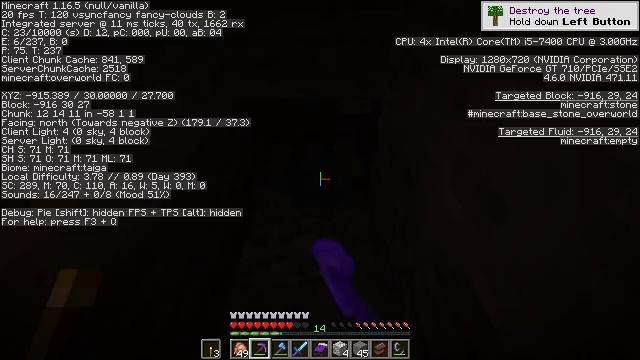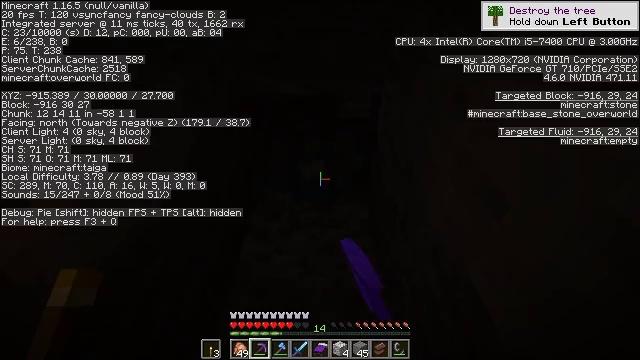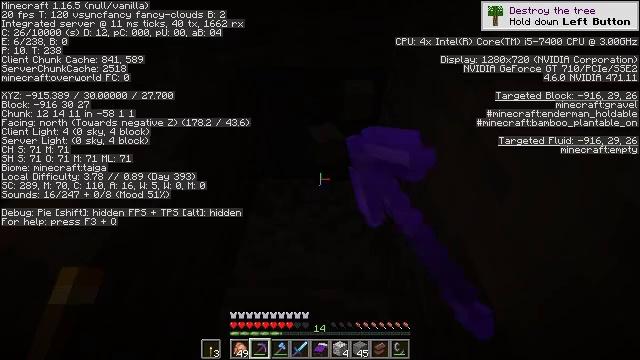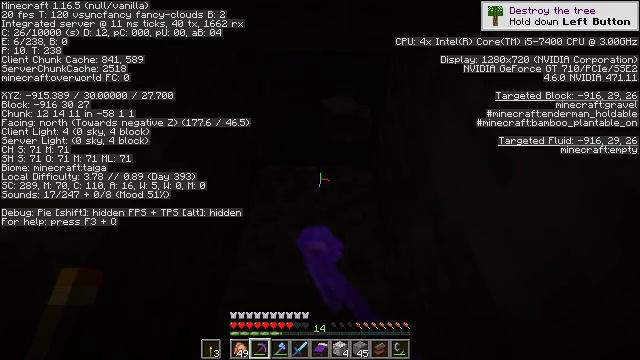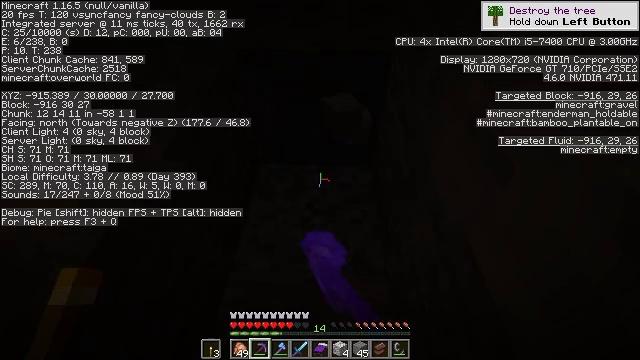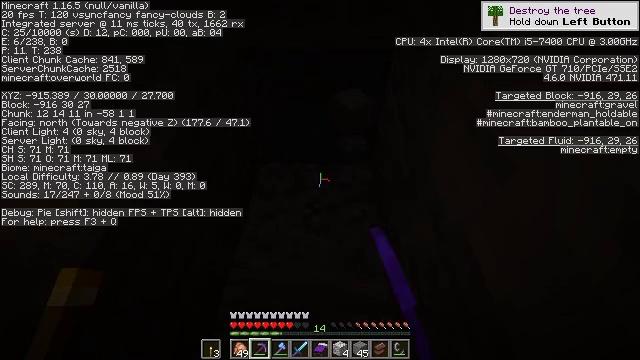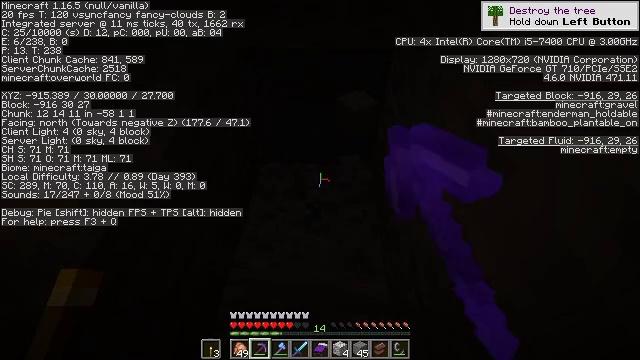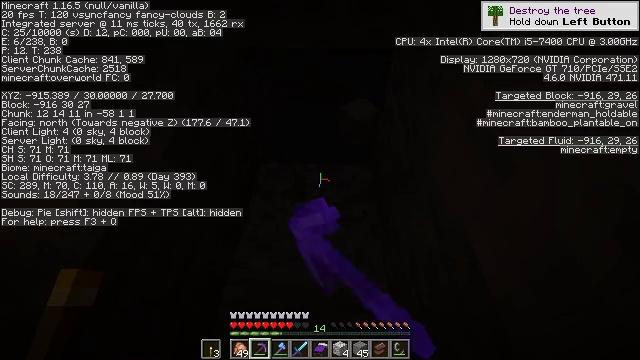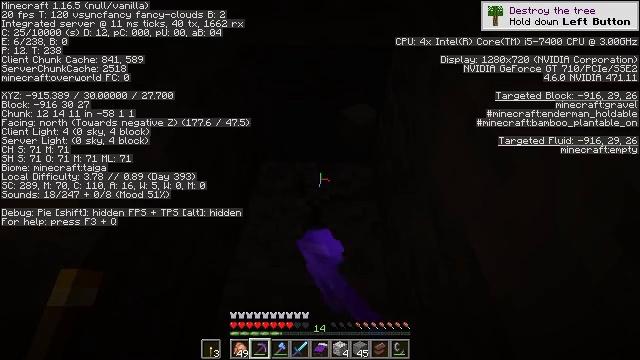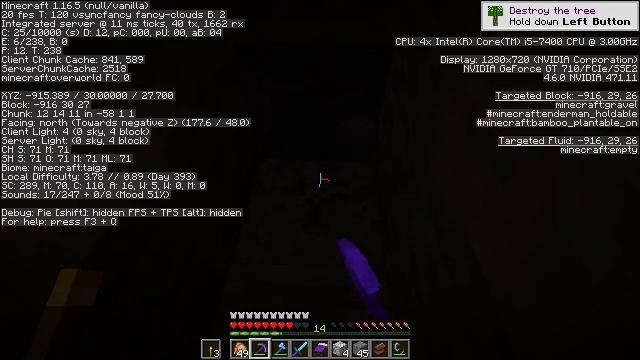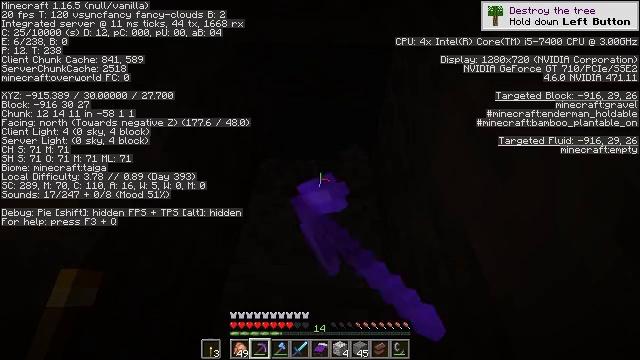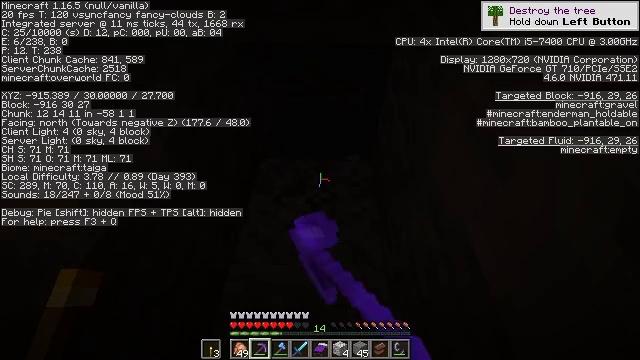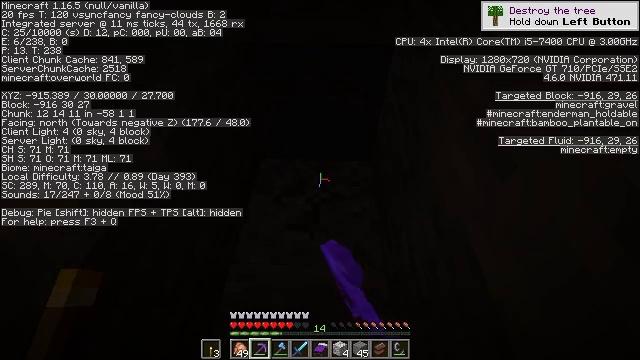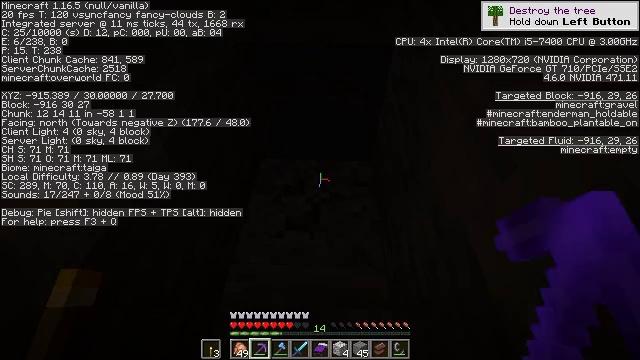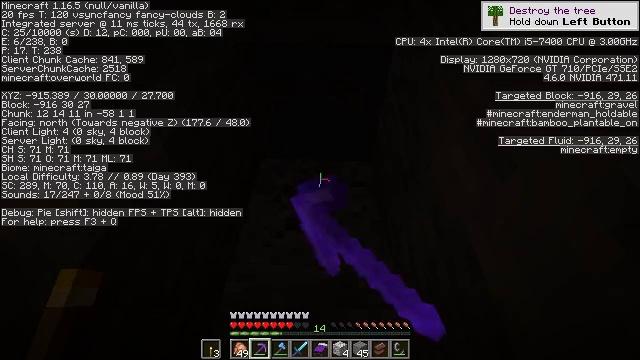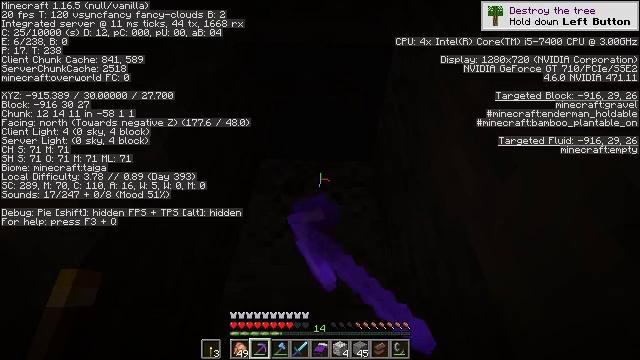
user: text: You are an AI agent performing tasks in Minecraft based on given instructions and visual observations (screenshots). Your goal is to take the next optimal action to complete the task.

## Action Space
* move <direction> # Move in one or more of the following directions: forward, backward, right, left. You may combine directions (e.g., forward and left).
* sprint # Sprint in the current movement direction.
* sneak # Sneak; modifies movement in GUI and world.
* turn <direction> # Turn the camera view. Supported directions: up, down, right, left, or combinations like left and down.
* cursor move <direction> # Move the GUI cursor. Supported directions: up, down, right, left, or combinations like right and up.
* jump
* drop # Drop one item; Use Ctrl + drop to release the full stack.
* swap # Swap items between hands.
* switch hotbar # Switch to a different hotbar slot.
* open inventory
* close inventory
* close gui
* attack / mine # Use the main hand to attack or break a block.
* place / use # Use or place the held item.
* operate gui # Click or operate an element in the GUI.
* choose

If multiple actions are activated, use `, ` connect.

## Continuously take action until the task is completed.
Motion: motion action
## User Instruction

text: Dig through gravel to clear a path.
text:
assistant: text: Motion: turn down, attack / mine
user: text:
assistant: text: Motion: turn down, attack / mine
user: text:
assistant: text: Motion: turn down, attack / mine
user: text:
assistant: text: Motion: attack / mine
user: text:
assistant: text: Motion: attack / mine
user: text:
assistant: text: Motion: attack / mine
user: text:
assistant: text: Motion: attack / mine
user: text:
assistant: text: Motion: attack / mine
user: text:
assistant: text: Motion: attack / mine
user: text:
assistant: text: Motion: attack / mine
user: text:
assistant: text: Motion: attack / mine
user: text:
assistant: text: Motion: attack / mine
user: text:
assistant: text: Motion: attack / mine
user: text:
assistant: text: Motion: attack / mine
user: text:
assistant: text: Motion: attack / mine
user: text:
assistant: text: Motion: attack / mine
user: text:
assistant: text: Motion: attack / mine
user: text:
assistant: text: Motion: attack / mine
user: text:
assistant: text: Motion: attack / mine
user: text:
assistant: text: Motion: attack / mine
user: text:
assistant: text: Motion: attack / mine
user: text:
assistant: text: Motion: attack / mine
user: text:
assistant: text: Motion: attack / mine
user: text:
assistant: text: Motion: attack / mine
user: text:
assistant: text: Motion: attack / mine